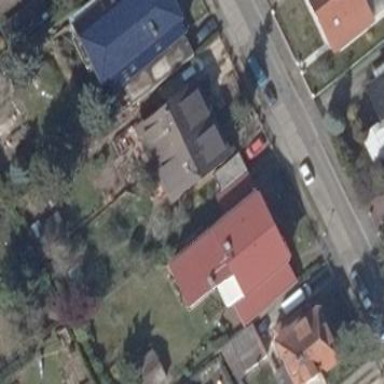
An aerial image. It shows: Semidetached house.